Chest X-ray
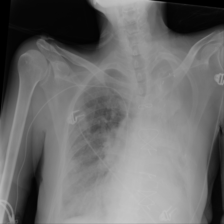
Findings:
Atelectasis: negative
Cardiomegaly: negative
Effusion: negative
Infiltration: positive
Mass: negative
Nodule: negative
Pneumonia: negative
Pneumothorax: negative
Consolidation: negative
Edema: positive
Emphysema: negative
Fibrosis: negative
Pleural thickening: negative
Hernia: negative